Question: I have created a broken border effect but I do not want the sharp look on the end of the border I would like it boxed off. I have messed with 'border-radius' and everything i can think of but cant think of anything. Any input would be much appreciated.
I would like for it to look like this:

'''
.container{padding-top: 40px;}
a h3{margin-top:0!important;}
.col-sm-15{
width: 18%;
margin:1%;
height: 4em;
float:left;
position:relative;
}
.col-sm-15 .wrap:before{
content: '';
position: absolute;
width: 50%;
height: calc(100% - 10px);
bottom: 0;
left: 0;
border: 10px solid transparent;
border-bottom-color: #330099;
border-left-color: #330099;
}
.col-sm-15 .wrap:after{
content: '';
position: absolute;
width: 50%;
height: calc(100% - 10px);
top: 0;
right: 0;
border: 10px solid transparent;
border-top-color: #330099;
border-right-color:#330099;
}
a h3{
font-size: 20px;
color: #000000;
padding: 10px;
margin-top: 3.2em;
}
a:hover{text-decoration: none;}
a:hover h3{color: #330099;}
'''
'''
<section id="funnnels">
<div class="container">
<div class="row padd">
<div class="col-sm-15 text-center">
<a href="#">
<div class="wrap">
<h3>Option 1</h3>
</div>
</a>
<div class="clearfix"></div>
</div>
<div class="col-sm-15 text-center">
<a href="#">
<div class="wrap">
<h3>option 2</h3>
</div>
</a>
<div class="clearfix"></div>
</div>
<div class="col-sm-15 text-center">
<a href="#">
<div class="wrap">
<h3>option 3</h3>
</div>
</a>
<div class="clearfix"></div>
</div>
<div class="col-sm-15 text-center">
<a href="#">
<div class="wrap">
<h3>option 4</h3>
</div>
</a>
<div class="clearfix"></div>
</div>
<div class="col-sm-15 text-center">
<a href="#">
<div class="wrap">
<h3>option 5</h3>
</div>
</a>
<div class="clearfix"></div>
</div>
</div>
</div>
</section>
'''
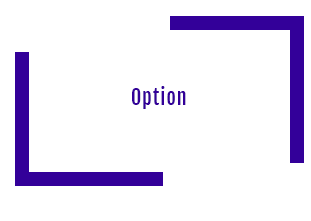
Answer: Do like this instead and the border doesn't get a sharp end
'''
border-bottom: 10px solid #330099;
border-left: 10px solid #330099;
'''
'height: calc(100% - 30px);'
Stack snippet
'''
.container {
padding-top: 40px;
}
a h3 {
margin-top: 0!important;
}
.col-sm-15 {
width: 18%;
margin: 1%;
height: 4em;
float: left;
position: relative;
}
.col-sm-15 .wrap:before {
content: '';
position: absolute;
width: 50%;
height: calc(100% - 30px);
bottom: 0;
left: 0;
border-bottom: 10px solid #330099;
border-left: 10px solid #330099;
}
.col-sm-15 .wrap:after {
content: '';
position: absolute;
width: 50%;
height: calc(100% - 30px);
top: 0;
right: 0;
border-top: 10px solid #330099;
border-right: 10px solid #330099;
}
a h3 {
font-size: 20px;
color: #000000;
padding: 10px;
margin-top: 3.2em;
}
a:hover {
text-decoration: none;
}
a:hover h3 {
color: #330099;
}
'''
'''
<section id="funnnels">
<div class="container">
<div class="row padd">
<div class="col-sm-15 text-center">
<a href="#">
<div class="wrap">
<h3>Option 1</h3>
</div>
</a>
<div class="clearfix"></div>
</div>
<div class="col-sm-15 text-center">
<a href="#">
<div class="wrap">
<h3>option 2</h3>
</div>
</a>
<div class="clearfix"></div>
</div>
<div class="col-sm-15 text-center">
<a href="#">
<div class="wrap">
<h3>option 3</h3>
</div>
</a>
<div class="clearfix"></div>
</div>
<div class="col-sm-15 text-center">
<a href="#">
<div class="wrap">
<h3>option 4</h3>
</div>
</a>
<div class="clearfix"></div>
</div>
<div class="col-sm-15 text-center">
<a href="#">
<div class="wrap">
<h3>option 5</h3>
</div>
</a>
<div class="clearfix"></div>
</div>
</div>
</div>
</section>
'''